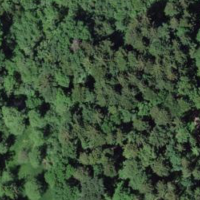
EUNIS habitat code: 44
Species observed at this site:
Caltha palustris